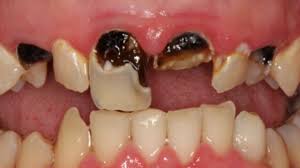
Condition: Caries